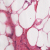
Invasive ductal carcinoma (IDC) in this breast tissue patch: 0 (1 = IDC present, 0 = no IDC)